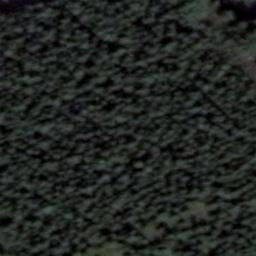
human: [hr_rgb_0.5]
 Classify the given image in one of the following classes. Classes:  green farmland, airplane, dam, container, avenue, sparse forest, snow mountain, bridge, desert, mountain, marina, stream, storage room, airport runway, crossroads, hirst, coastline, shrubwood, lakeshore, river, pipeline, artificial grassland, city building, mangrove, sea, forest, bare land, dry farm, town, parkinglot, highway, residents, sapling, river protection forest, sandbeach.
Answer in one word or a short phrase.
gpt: forest